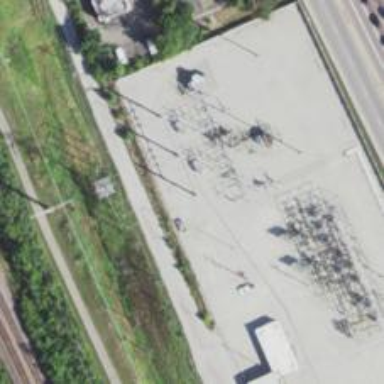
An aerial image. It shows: Power tower.